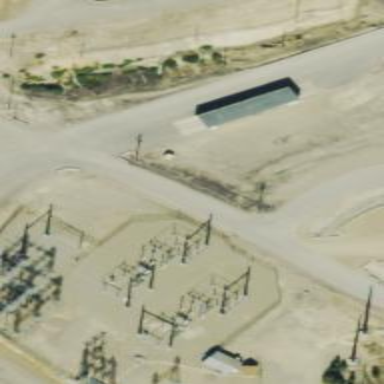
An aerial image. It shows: Substation for power.